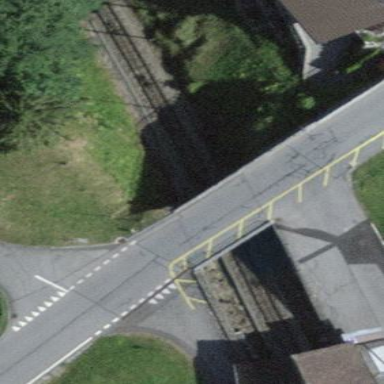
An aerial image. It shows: Man-made bridge.